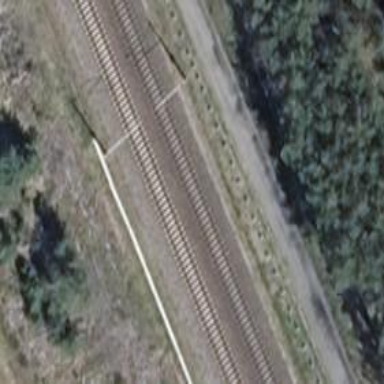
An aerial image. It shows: Railway milestone with catenary mast.